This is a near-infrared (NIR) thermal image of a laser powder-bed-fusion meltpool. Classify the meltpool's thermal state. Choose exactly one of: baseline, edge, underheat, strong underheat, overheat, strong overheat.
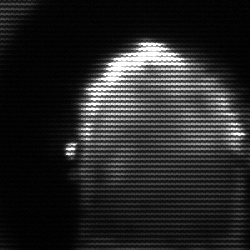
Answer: baseline